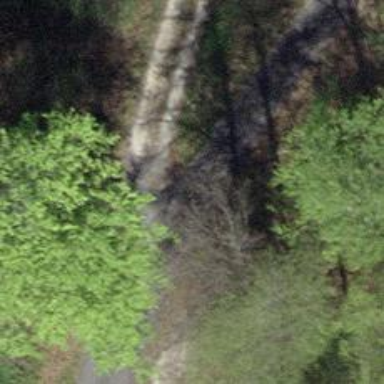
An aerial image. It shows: Well-maintained track road of grade 1.